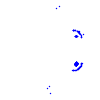
Particle: electron